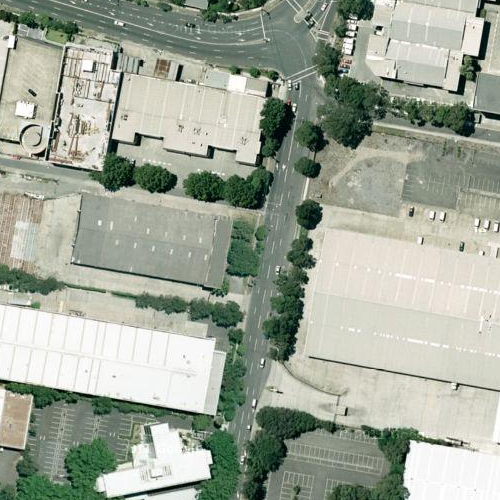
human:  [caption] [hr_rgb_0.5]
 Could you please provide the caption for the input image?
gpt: Many white buildings in the industrial area while a crossroad in the middle .

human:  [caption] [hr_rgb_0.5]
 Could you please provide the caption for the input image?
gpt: Many houses are densely arranged while a crossroad in the middle .

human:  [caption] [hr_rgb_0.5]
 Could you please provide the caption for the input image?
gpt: A crossroad is in the middle of the industrial area with many white houses densely arranged .

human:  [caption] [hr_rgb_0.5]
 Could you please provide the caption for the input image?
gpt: A crossroad in the middle of the industrial area .

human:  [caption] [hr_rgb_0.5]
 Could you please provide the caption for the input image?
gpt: An industrial area with many white buildings densely arranged while a crossroad in the middle .